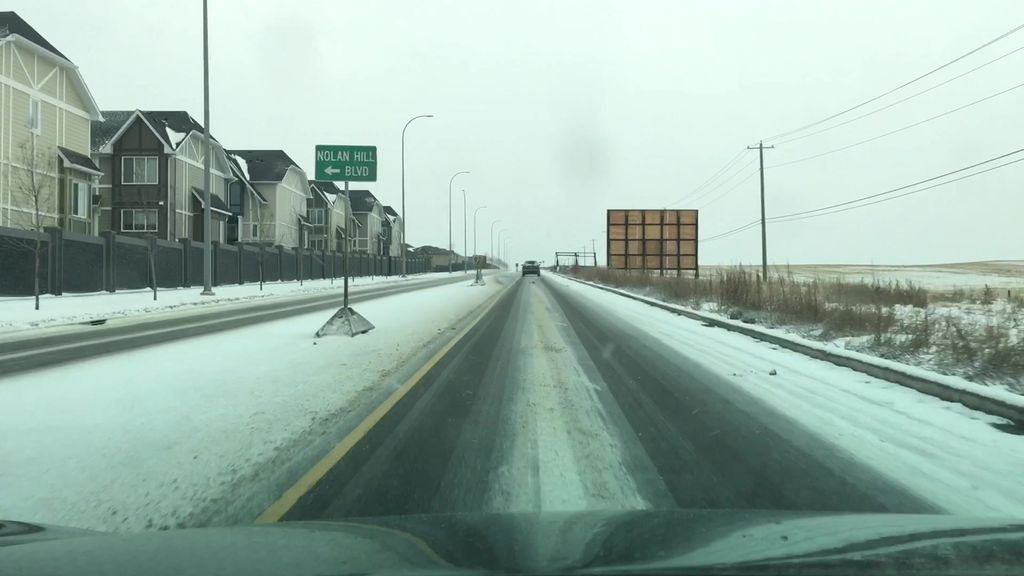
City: calgary